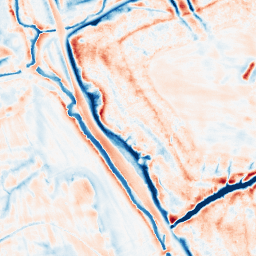
Category: edge_preserving
Decomposition family: bilateral
Decomposition parameters: d: 21
sigma_color: 150
sigma_space: 100
Upsampling method: sinc_hamming
Upsampling parameters: scale: 2
kernel_size: 8
Upsampling scale: 2